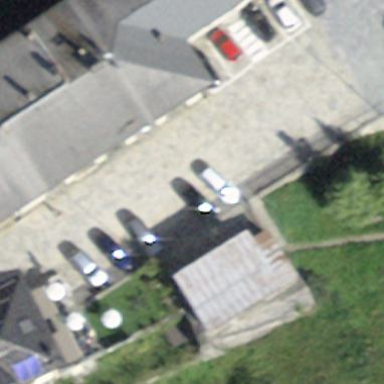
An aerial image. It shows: Parking lot with unhewn cobblestone surface.